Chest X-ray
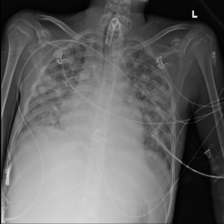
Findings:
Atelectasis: negative
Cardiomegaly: negative
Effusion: negative
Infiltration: negative
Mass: negative
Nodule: negative
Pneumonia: negative
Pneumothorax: negative
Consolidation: negative
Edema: negative
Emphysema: negative
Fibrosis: negative
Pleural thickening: negative
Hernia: negative